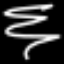
Label: squiggle